Question: Most of my Form classes are not part of the library but some are. Those that are part of class library have the members that I need to use in the Form classes. How do I make it so Class is part of the Class library? Or Don't I even have to switch the form class to library class to access a 'Junction_ID' member? or how do I even add the 'Junction_ID' member to my form class without switching it to the library class? For example in below picture I want to use that 'Junction_ID' as a member of 'Form_supfrm_CenteneTexas_Interview'. I haven't ever dealt with this before so please help!

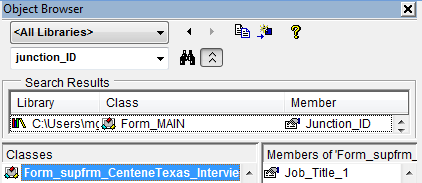
Answer: You can access each control of an opened form from anywhere in your project. <URL>